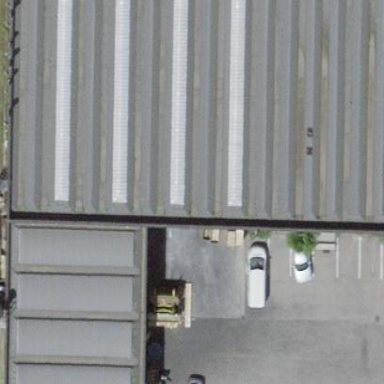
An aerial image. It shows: Industrial building.